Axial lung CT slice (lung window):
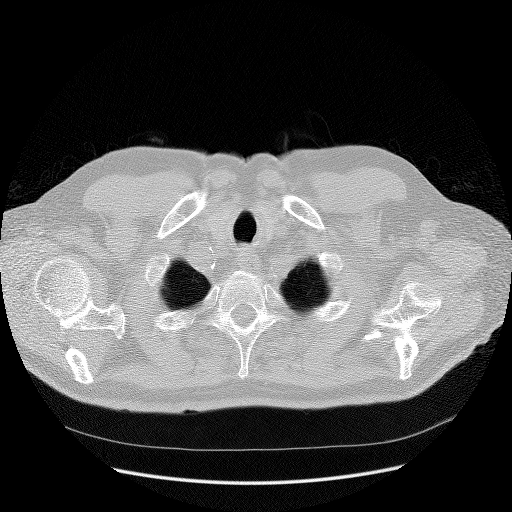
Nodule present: no